Question: I can't make div class="authorizationHolder__textHolder" height 100% to take all available space.
I want to get something like this:

How can i do it?
'''
.authorizationHolder {
width: 60%;
min-height: 90vh;
position: relative;
background-color: white;
box-shadow: 0 4px 15px rgba(0, 0, 0, 0.15);
border-radius: 12px;
margin: 5vh auto;
box-sizing: border-box;
padding: {
top: 50px;
left: 30px;
right: 30px;
bottom: 10px;
}
&__content {
width: 40%;
min-width: 300px;
margin: 0 auto;
}
&__textHolder {
background-color: whitesmoke;
display: flex;
flex-direction: column;
justify-content: center;
align-items: center;
height: 100%;
}
}
'''
'''
<div class="authorizationHolder">
<div class="registration__titleBlock">
<div class="titleText">{{ title }}</div>
</div>
<div class="authorizationHolder__textHolder">
<div class="baseText">{{ text }}</div>
</div>
</div>
'''
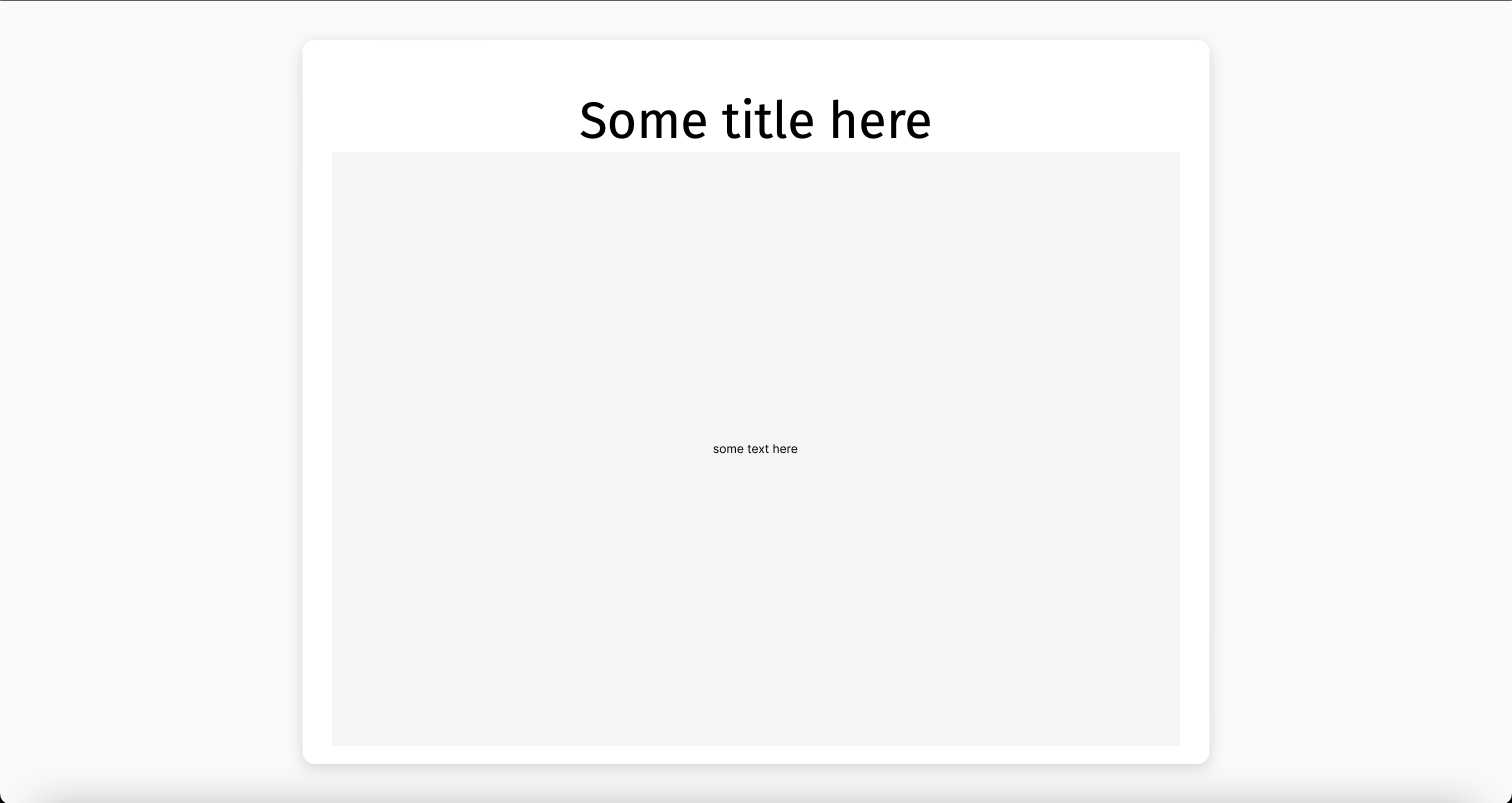
Answer: Since you are using 'display: flex' for '.authorizationHolder__textHolder', you can use 'flex-grow: 1' to take the available place.
For this to work, the parent also needs to use 'flex'. So be sure to add 'display: flex;' and 'flex-direction: column;' to '.authorizationHolder'.
Here is your updated snippet!
'''
.authorizationHolder {
display: flex;
flex-direction: column;
width: 60%;
min-height: 90vh;
position: relative;
background-color: white;
box-shadow: 0 4px 15px rgba(0, 0, 0, 0.15);
border-radius: 12px;
margin: 5vh auto;
box-sizing: border-box;
padding: 50px 30px 30px 10px;
}
.authorizationHolder__content {
width: 40%;
min-width: 300px;
margin: 0 auto;
}
.authorizationHolder__textHolder {
background-color: whitesmoke;
display: flex;
flex-grow: 1;
flex-direction: column;
justify-content: center;
align-items: center;
}
'''
'''
<div class="authorizationHolder">
<div class="registration__titleBlock">
<div class="titleText">{{ title }}</div>
</div>
<div class="authorizationHolder__textHolder">
<div class="baseText">{{ text }}</div>
</div>
</div>
'''